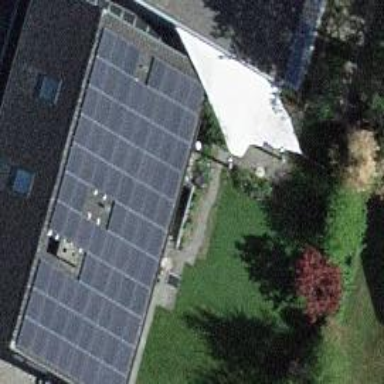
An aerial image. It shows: Solar power generator utilizing photovoltaic technology with solar photovoltaic panels.